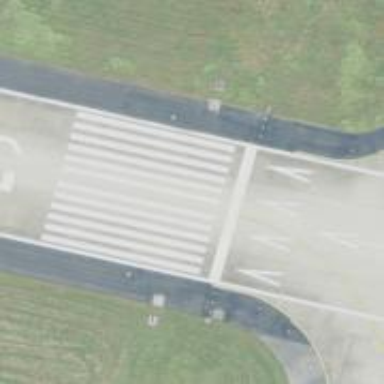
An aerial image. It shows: Runway with displaced threshold at the airport.